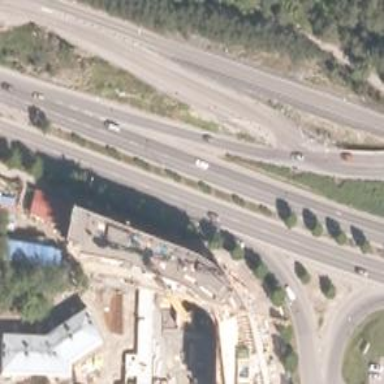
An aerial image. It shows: Trunk link highway.